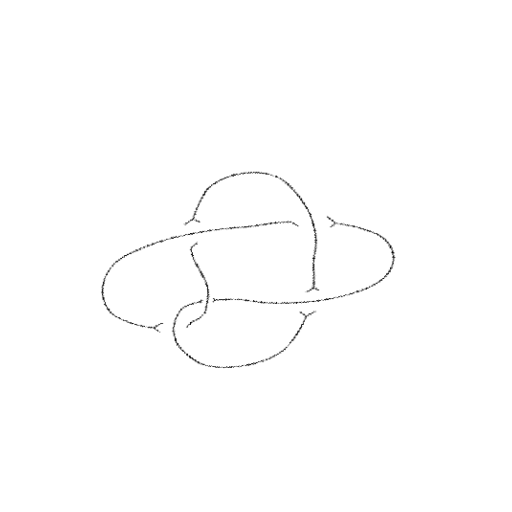
Crossing number: 5